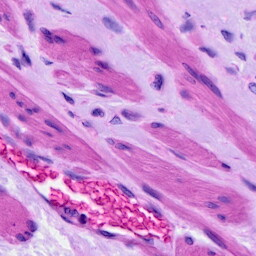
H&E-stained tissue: Ovarian